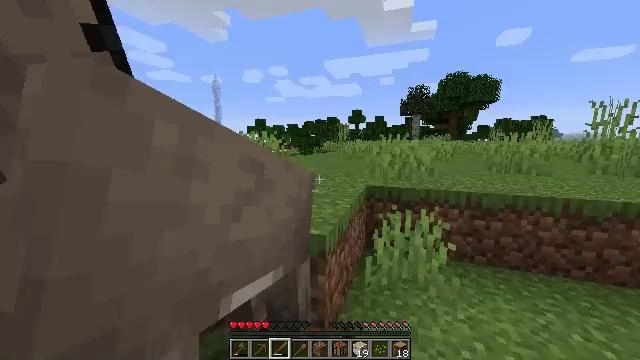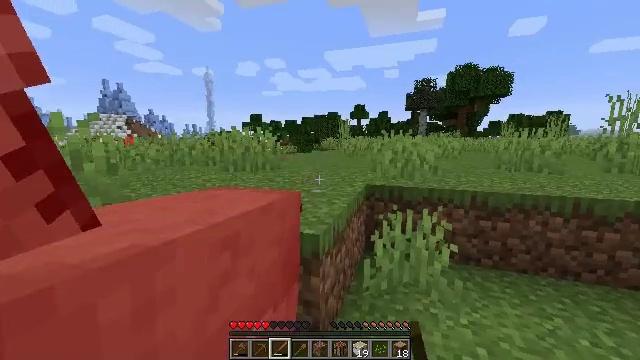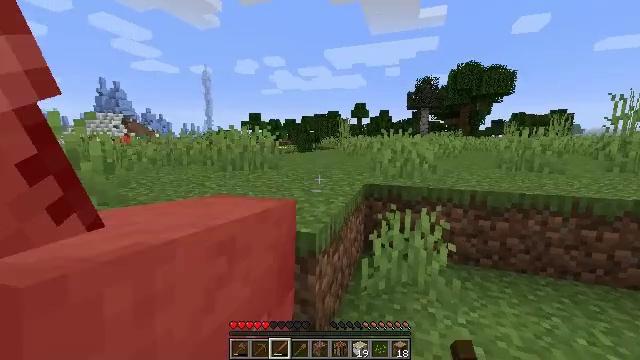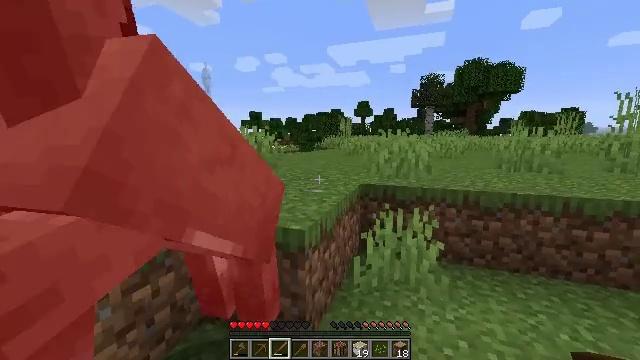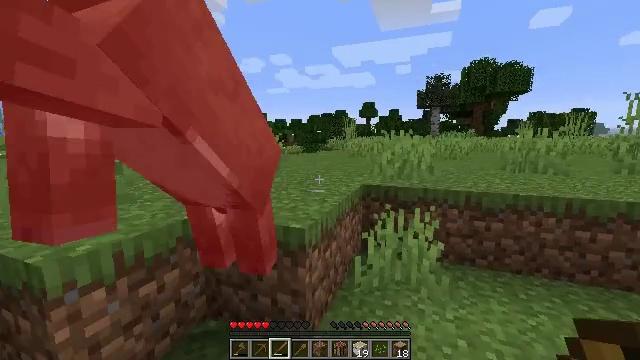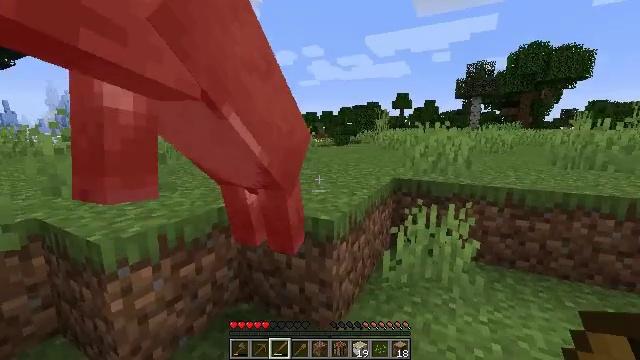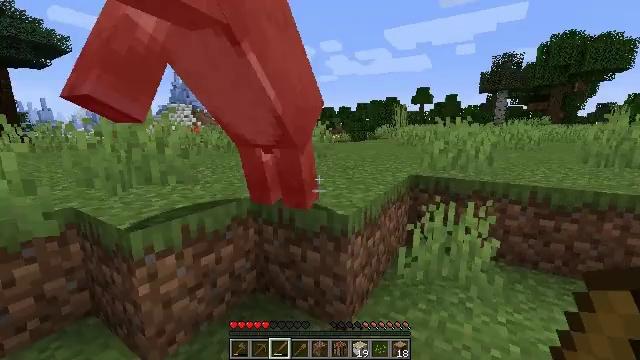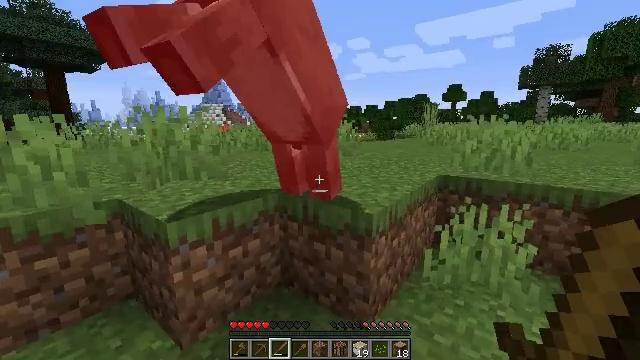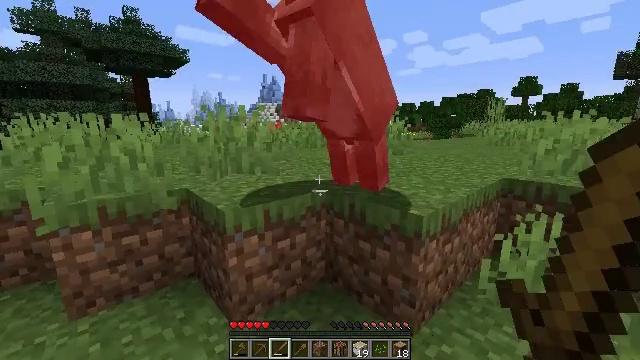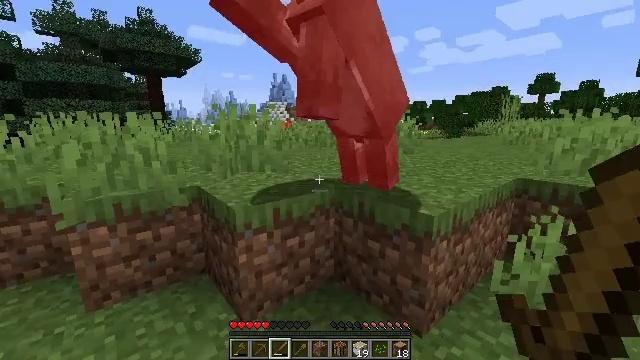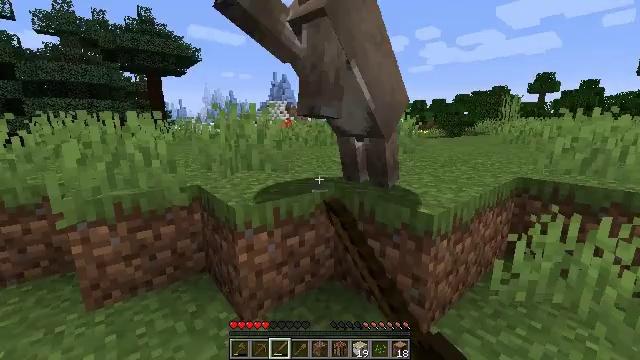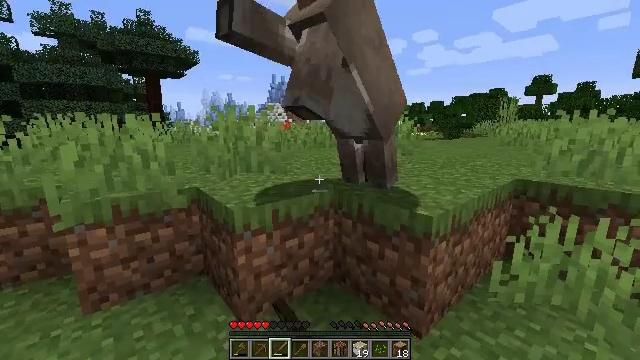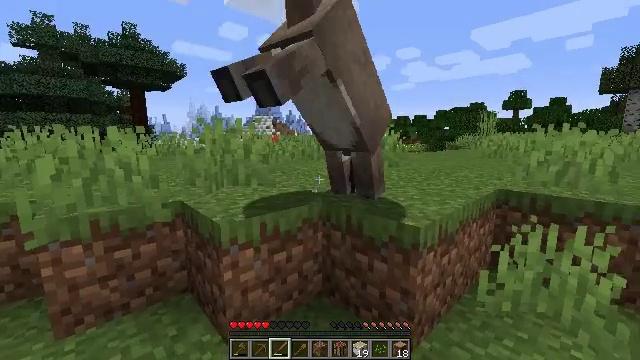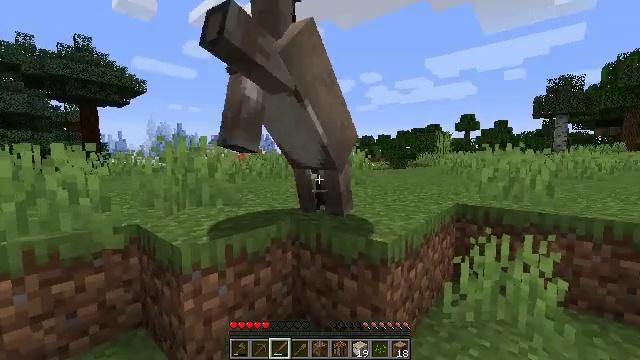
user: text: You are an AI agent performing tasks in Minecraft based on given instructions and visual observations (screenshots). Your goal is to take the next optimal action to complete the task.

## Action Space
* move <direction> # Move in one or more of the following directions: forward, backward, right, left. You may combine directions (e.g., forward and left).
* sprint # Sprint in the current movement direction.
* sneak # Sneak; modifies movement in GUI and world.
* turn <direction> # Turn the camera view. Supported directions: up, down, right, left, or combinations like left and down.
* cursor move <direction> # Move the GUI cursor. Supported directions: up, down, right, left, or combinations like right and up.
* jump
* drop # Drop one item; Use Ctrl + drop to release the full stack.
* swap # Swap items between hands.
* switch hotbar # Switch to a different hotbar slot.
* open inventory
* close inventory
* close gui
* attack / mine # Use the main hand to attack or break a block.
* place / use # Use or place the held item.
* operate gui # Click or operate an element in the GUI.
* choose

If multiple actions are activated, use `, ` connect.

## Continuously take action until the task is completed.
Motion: motion action
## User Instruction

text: Kill the donkey.
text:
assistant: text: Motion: attack / mine
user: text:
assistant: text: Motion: attack / mine
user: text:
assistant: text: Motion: attack / mine
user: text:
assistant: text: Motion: turn left, attack / mine
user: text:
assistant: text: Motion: turn left and down, attack / mine
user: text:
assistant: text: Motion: turn left, attack / mine
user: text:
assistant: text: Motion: turn left, attack / mine
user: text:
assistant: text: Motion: turn left
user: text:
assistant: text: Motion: turn left, attack / mine
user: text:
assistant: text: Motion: attack / mine
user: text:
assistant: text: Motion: attack / mine
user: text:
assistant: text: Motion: turn right and up
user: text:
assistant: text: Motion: turn right and up, attack / mine
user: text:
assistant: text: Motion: attack / mine